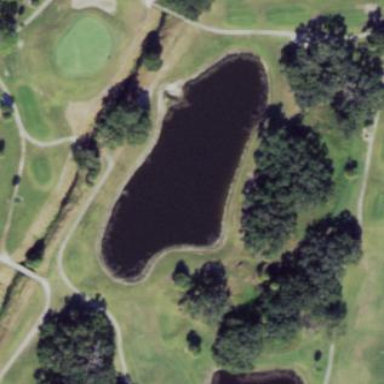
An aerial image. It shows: Pond with natural water.